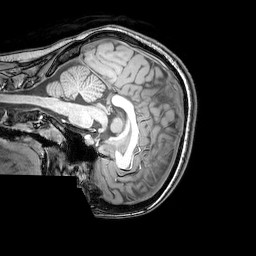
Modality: T1w
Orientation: sagittal
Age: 22
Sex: female
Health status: healthy
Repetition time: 0.081 s
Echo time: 0.037 s